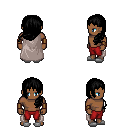
a pixel art fantasy rpg character, male body template, human, dark skin, gray cape, red pants, black left-swept hairstyle, leather bracers, white slippers, four views (front, back, left, right), 2x2 character sprite sheet, small pixel art, hard edges, no anti-aliasing